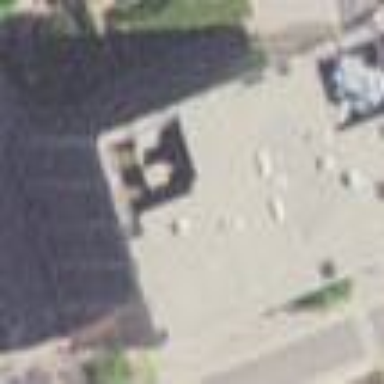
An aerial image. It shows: Office building.